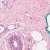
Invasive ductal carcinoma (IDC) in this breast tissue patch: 0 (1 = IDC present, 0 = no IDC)